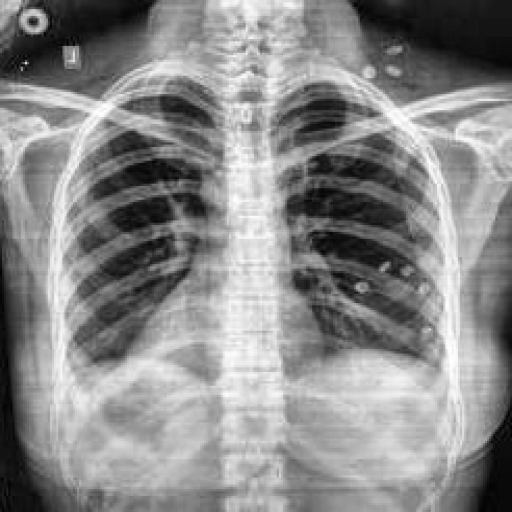
Finding: TUBERCULOSIS